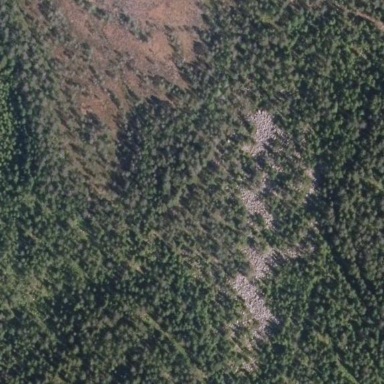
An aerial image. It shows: Natural scree.